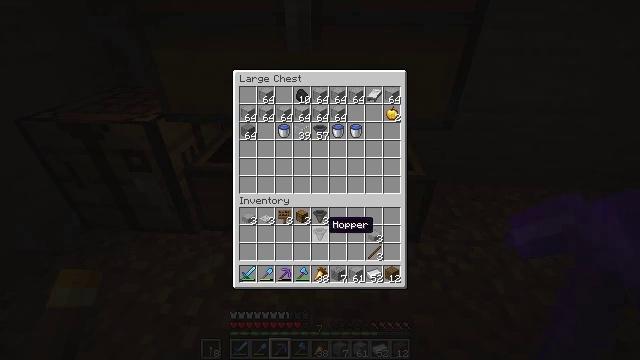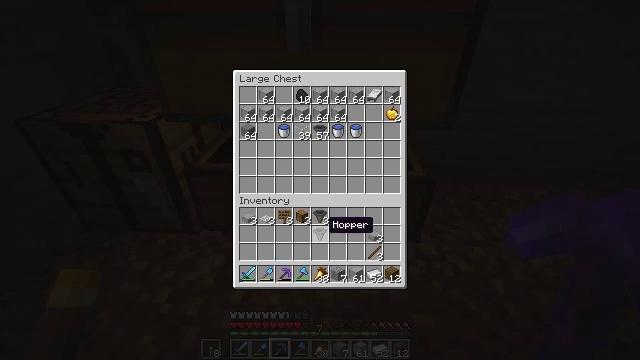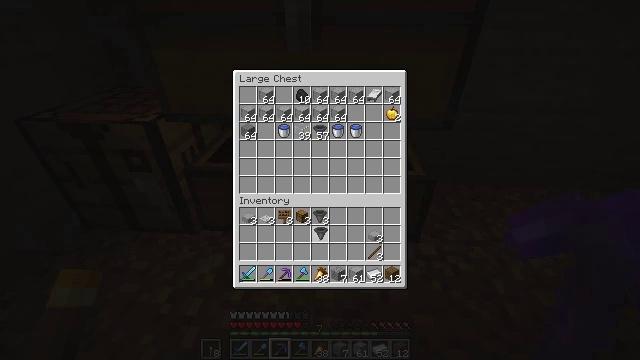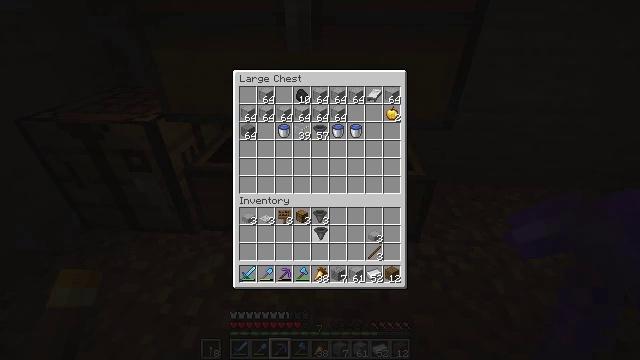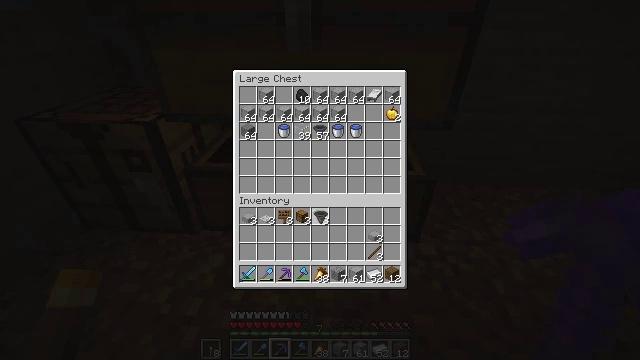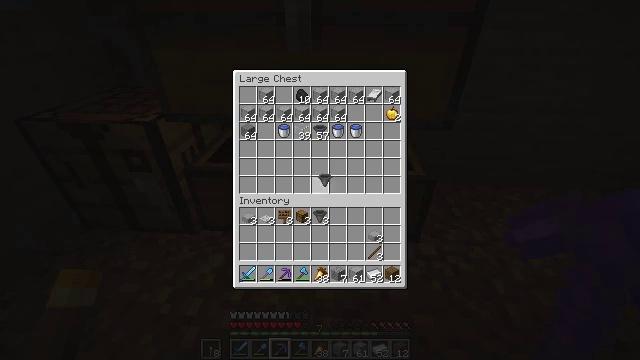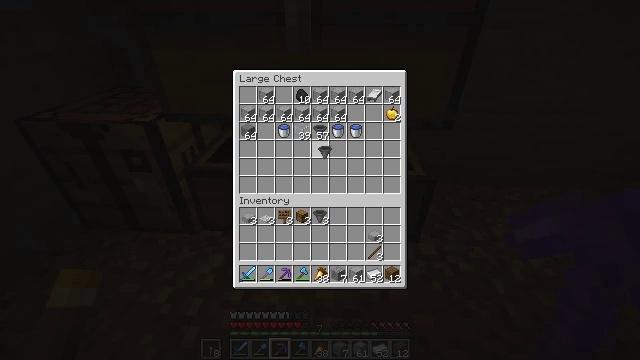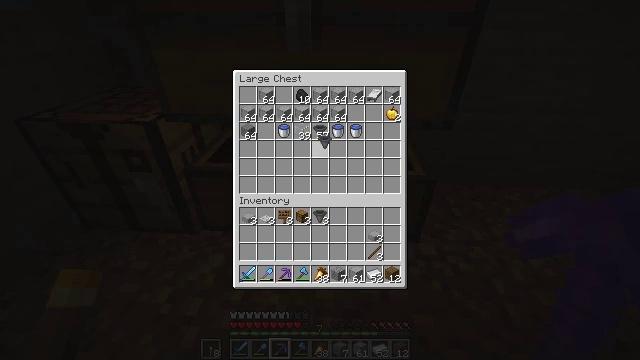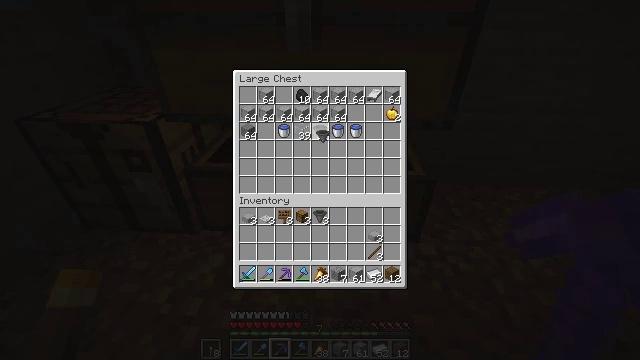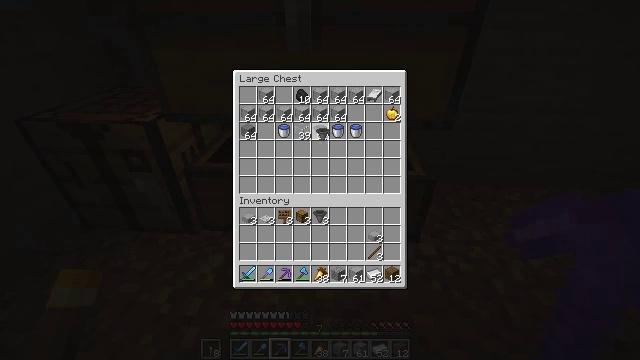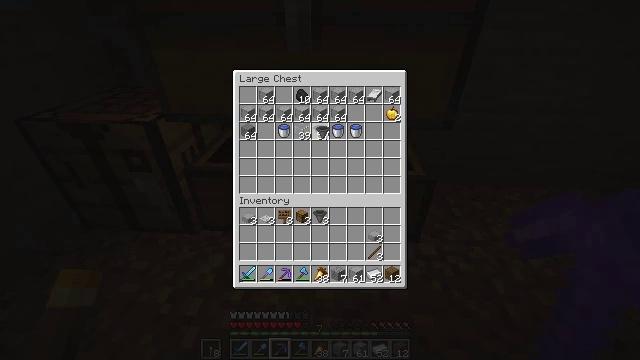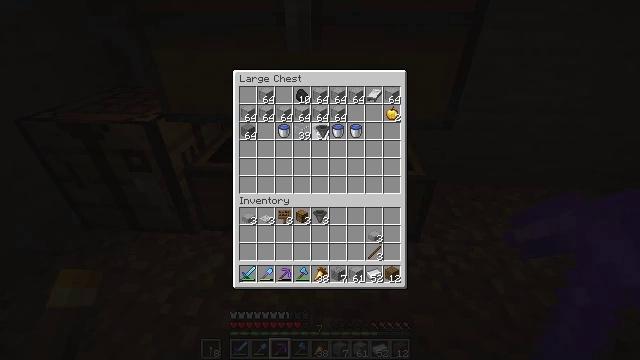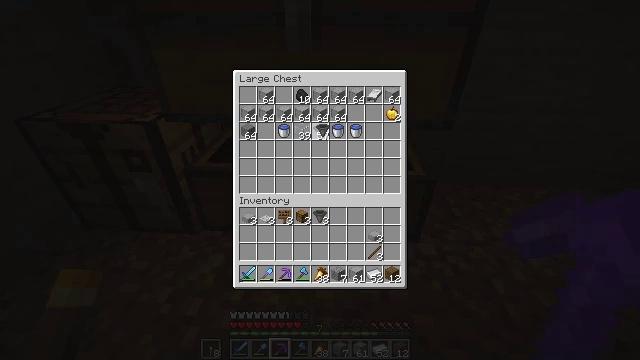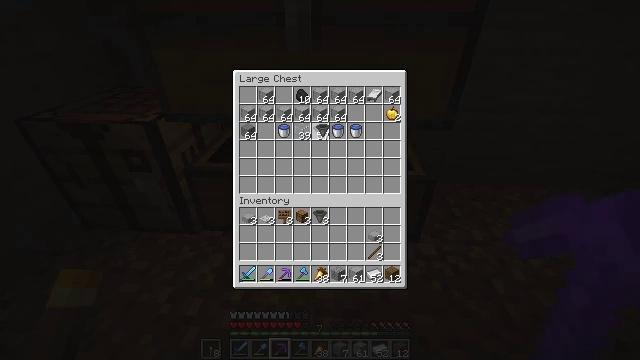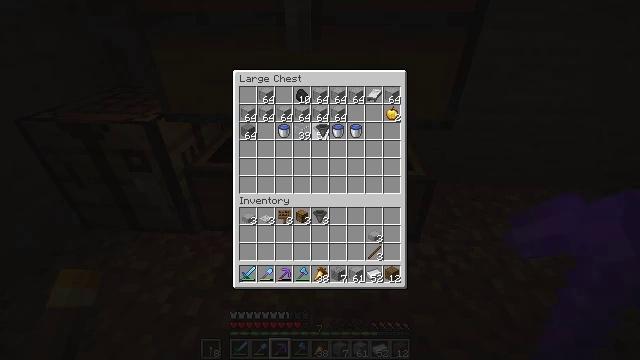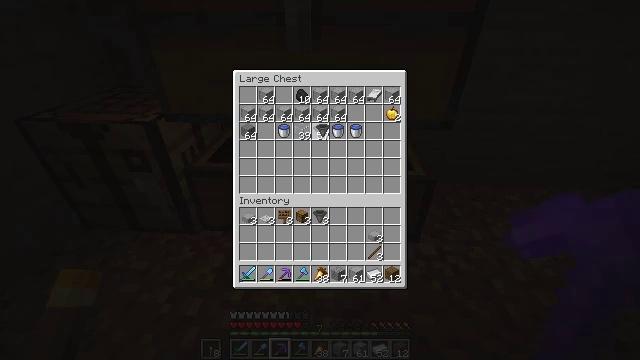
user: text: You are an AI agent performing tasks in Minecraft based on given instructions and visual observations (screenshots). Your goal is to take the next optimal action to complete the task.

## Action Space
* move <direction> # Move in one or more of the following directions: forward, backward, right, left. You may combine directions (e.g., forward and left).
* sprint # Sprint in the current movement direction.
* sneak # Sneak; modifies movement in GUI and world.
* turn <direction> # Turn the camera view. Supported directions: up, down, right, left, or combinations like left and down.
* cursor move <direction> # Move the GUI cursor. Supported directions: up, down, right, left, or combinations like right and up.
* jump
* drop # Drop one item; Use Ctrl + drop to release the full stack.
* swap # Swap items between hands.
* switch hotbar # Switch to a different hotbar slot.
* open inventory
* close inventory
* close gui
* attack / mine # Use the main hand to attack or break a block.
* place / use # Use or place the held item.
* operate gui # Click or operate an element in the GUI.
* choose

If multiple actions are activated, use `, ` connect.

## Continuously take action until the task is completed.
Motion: motion action
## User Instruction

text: craft item andesite wall
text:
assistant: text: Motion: no_op
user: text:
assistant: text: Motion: attack / mine
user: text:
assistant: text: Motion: attack / mine
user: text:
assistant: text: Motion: turn up
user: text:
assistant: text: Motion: turn up
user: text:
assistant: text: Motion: turn up
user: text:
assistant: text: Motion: turn up
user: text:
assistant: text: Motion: no_op
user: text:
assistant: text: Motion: no_op
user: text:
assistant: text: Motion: no_op
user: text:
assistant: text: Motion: no_op
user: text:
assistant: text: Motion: no_op
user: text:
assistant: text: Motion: no_op
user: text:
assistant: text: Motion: no_op
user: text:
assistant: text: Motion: attack / mine
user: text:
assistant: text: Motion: attack / mine
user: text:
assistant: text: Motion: no_op
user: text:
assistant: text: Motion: turn down
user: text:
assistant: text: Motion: turn right and down
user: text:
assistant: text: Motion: turn down
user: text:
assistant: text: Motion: no_op
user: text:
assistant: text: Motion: no_op
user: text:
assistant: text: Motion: no_op
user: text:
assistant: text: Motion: no_op
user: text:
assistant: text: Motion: no_op
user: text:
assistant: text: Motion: no_op
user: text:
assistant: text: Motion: no_op
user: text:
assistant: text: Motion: no_op
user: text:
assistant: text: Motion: no_op
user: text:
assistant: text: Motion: no_op